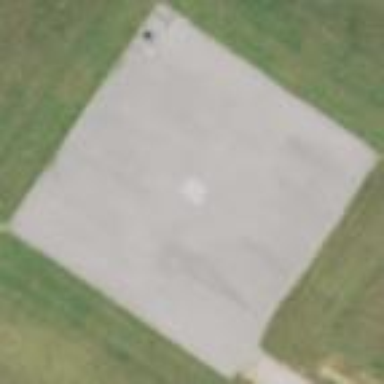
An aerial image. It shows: Image showing helipad at airport.